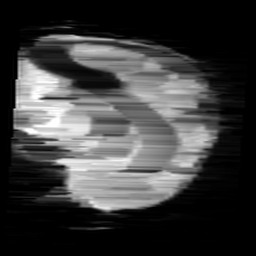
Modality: minIP
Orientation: sagittal
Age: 9
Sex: female
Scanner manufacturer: siemens
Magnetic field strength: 3 T
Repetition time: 0.027 s
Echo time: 0.02 s